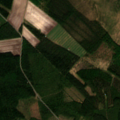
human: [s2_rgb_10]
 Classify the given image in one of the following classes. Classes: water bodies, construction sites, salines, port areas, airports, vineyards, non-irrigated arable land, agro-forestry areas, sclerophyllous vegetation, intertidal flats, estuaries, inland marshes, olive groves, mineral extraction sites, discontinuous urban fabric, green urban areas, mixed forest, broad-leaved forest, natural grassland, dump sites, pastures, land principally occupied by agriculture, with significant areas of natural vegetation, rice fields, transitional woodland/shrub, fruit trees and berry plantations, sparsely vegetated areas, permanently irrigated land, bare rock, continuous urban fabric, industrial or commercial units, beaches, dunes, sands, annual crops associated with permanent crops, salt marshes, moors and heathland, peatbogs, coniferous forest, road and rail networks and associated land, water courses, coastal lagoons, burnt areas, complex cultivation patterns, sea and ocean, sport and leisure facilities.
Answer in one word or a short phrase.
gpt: non-irrigated arable land, broad-leaved forest, coniferous forest, mixed forest, transitional woodland/shrub